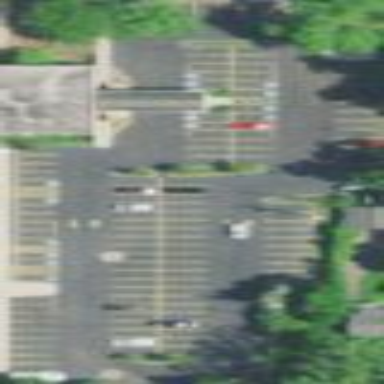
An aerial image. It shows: Parking area with surface.